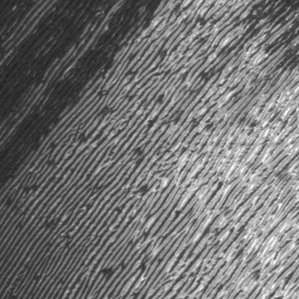
Label: frost